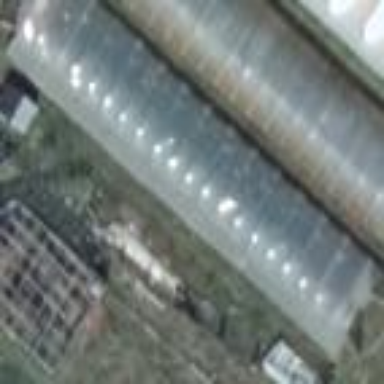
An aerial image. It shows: Greenhouse with round-shaped roof oriented along its structure.